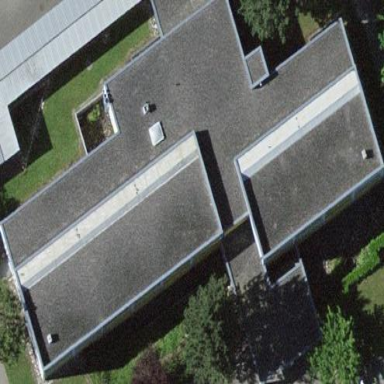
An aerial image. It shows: School building with flat roof.